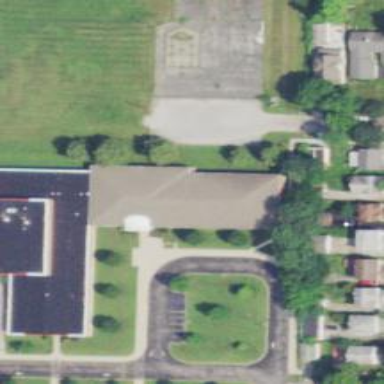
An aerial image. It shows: School building.